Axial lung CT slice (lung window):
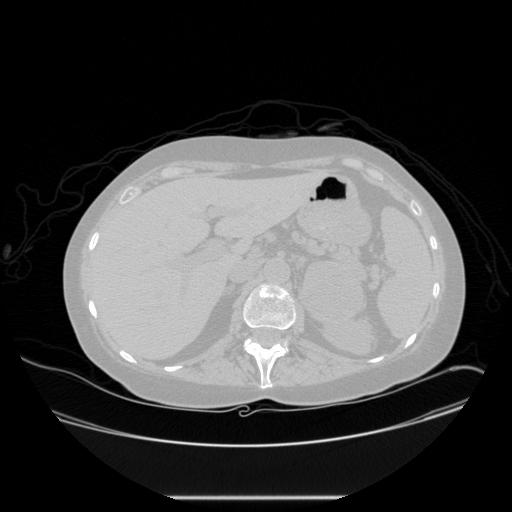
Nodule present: no